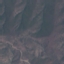
Label: HerbaceousVegetation